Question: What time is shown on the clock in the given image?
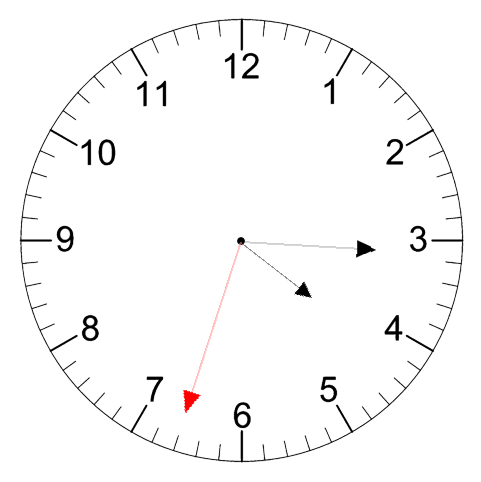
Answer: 04:15:33